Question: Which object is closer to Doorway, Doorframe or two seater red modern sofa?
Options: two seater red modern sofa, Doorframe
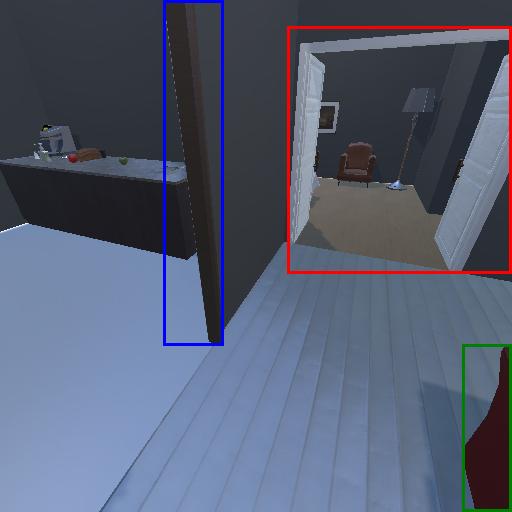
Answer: two seater red modern sofa